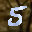
Label: 5